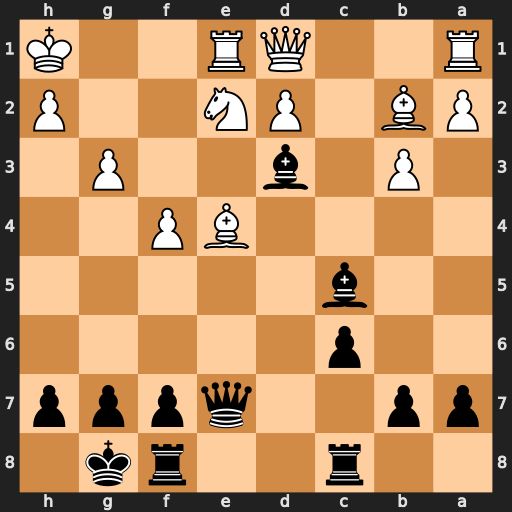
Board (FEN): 2r2rk1/pp2qppp/2p5/2b5/4BP2/1P1b2P1/PB1PN2P/R2QR2K
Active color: b
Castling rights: -
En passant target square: -
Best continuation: Bxe4#